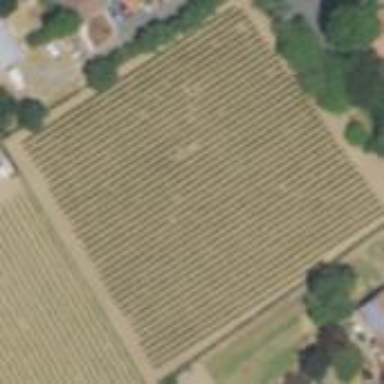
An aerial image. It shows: Vineyard with grape crops.